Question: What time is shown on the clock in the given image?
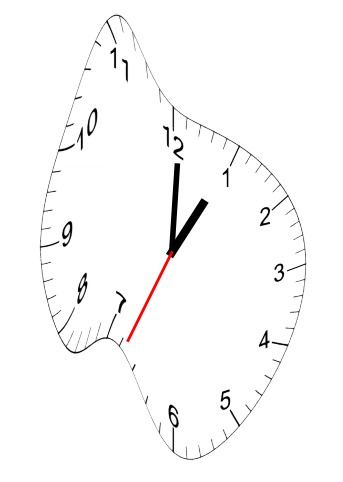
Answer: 01:00:34